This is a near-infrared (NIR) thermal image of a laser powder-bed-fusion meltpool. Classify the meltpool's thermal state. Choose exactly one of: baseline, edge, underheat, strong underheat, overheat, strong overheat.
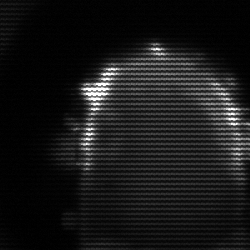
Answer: baseline